Interaction volume radius: 5 \u00c5
Interaction volume height: 20 \u00c5
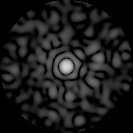
Disorder parameter: 0.8307